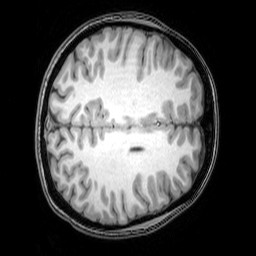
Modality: T1w
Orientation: axial
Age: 24
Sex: female
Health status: healthy
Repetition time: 0.081 s
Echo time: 0.037 s